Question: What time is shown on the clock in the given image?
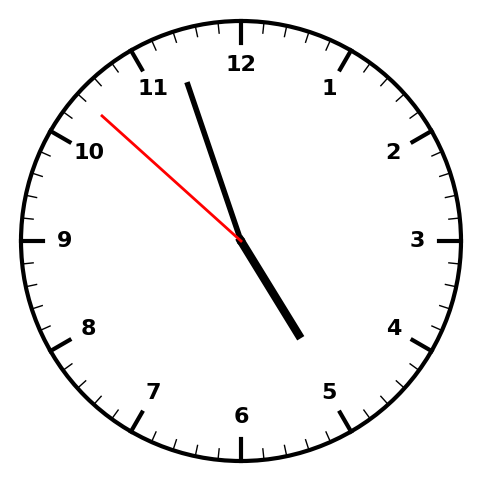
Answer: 04:56:52